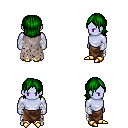
a pixel art fantasy rpg character, male body template, dark elf, purple skin, gray tattered cape, robe skirt, green long bangs hairstyle, white cloth bandages, gold boots, four views (front, back, left, right), 2x2 character sprite sheet, small pixel art, hard edges, no anti-aliasing